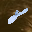
Label: 8